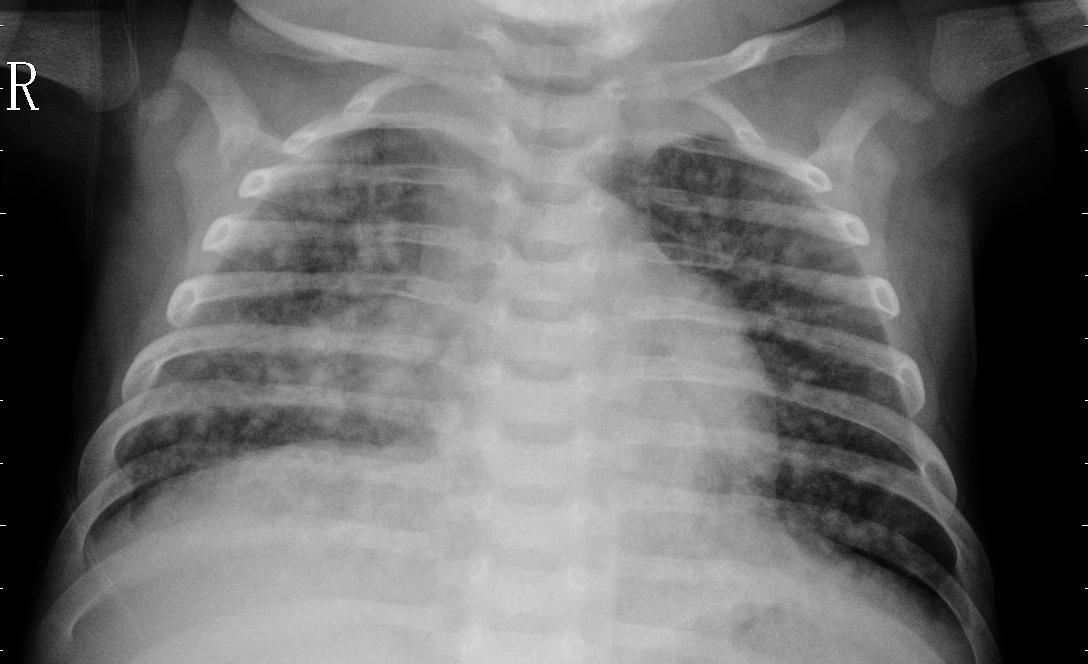
Diagnosis: PNEUMONIA